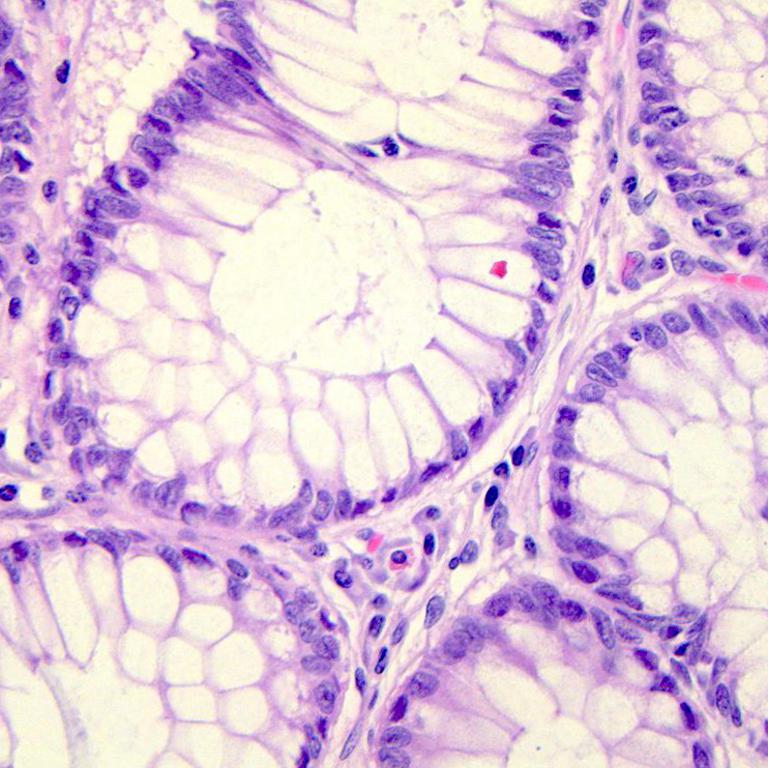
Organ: colon
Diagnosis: benign